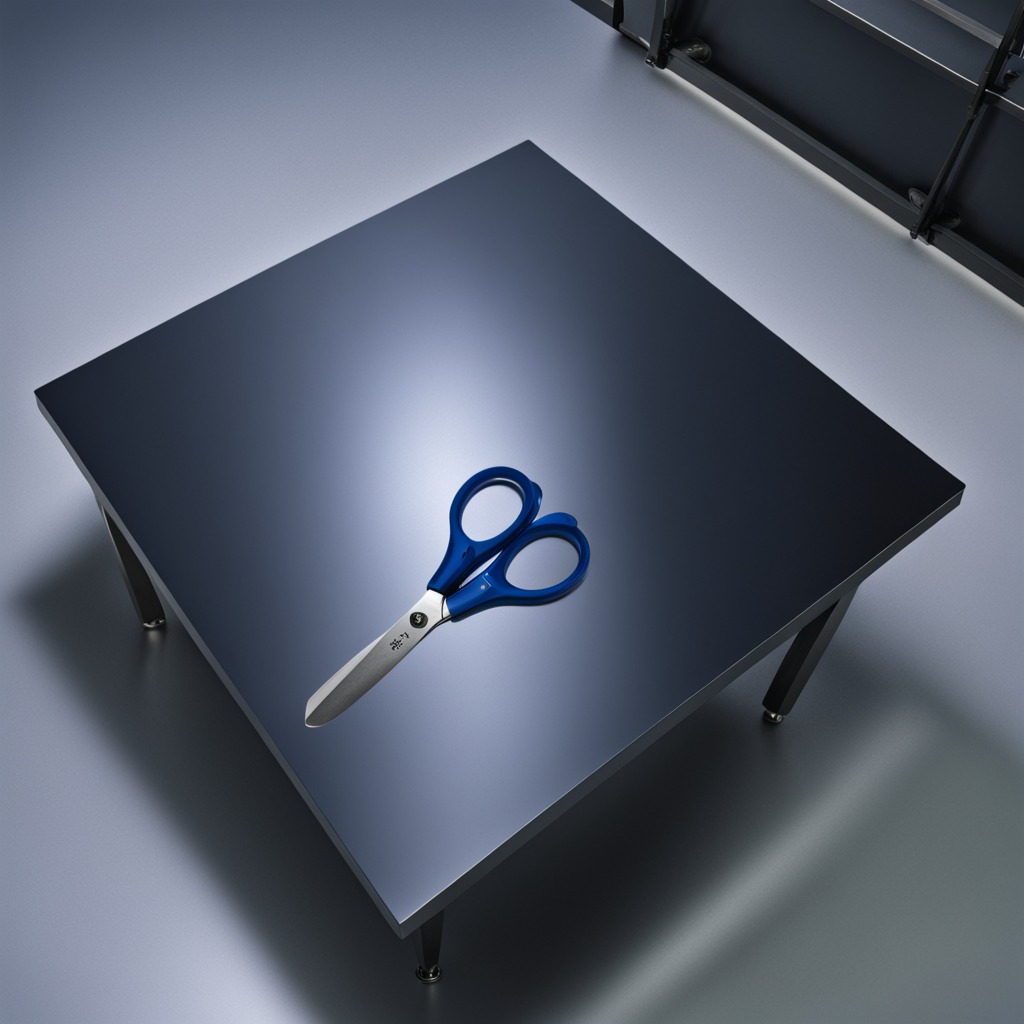
A scissor is lying on the tabletop.